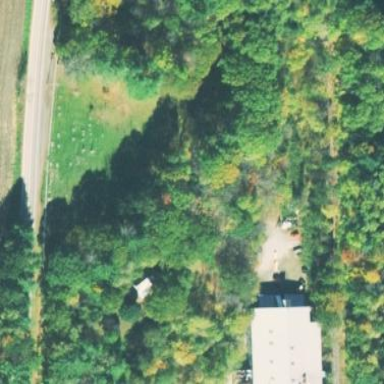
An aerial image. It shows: Grave yard.